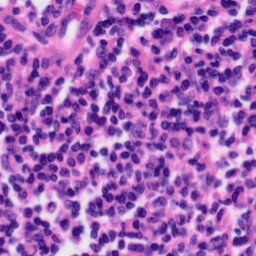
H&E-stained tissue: Tonsil